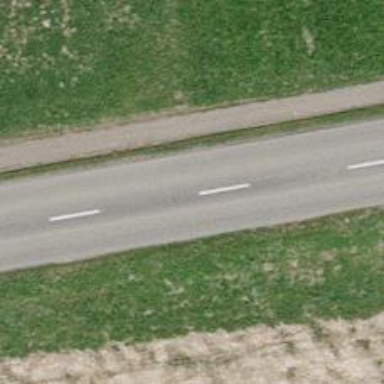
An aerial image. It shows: Unclassified road with asphalt surface.